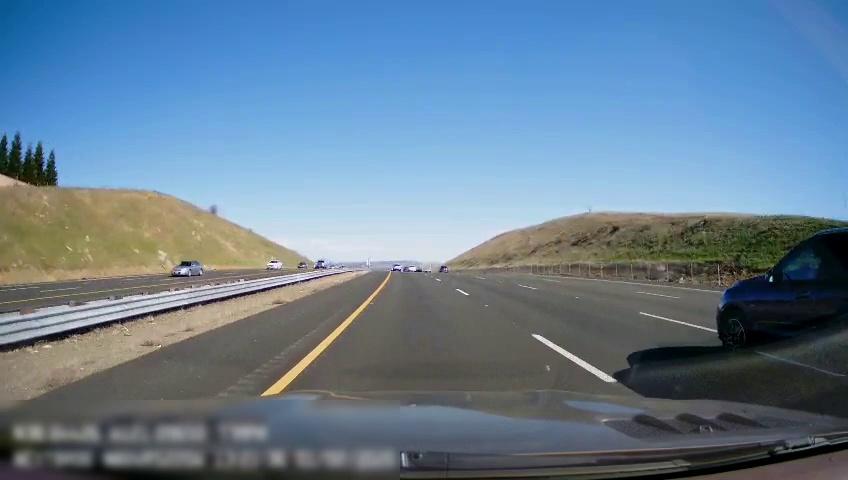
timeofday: Day
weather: Sunny
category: Drivable Space
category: Drivable Space
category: Vehicles | SUV
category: Vehicles | Car
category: Vehicles | Car
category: Vehicles | Truck
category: Lanes | Current Lane
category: Lanes | Current Lane
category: Lanes | Alternate Lane
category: Lanes | Alternate Lane
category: Lanes | Alternate Lane
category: Lanes | Opposite Lane
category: Lanes | Opposite Lane
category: Lanes | Opposite Lane